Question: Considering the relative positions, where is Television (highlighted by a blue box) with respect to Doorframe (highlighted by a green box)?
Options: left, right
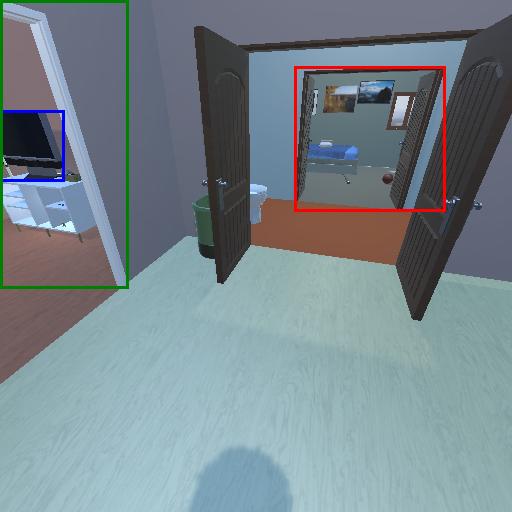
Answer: left